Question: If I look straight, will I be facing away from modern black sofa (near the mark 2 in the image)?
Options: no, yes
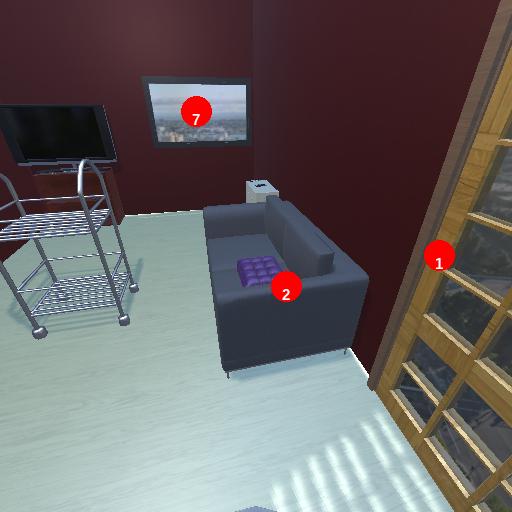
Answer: no